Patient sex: F
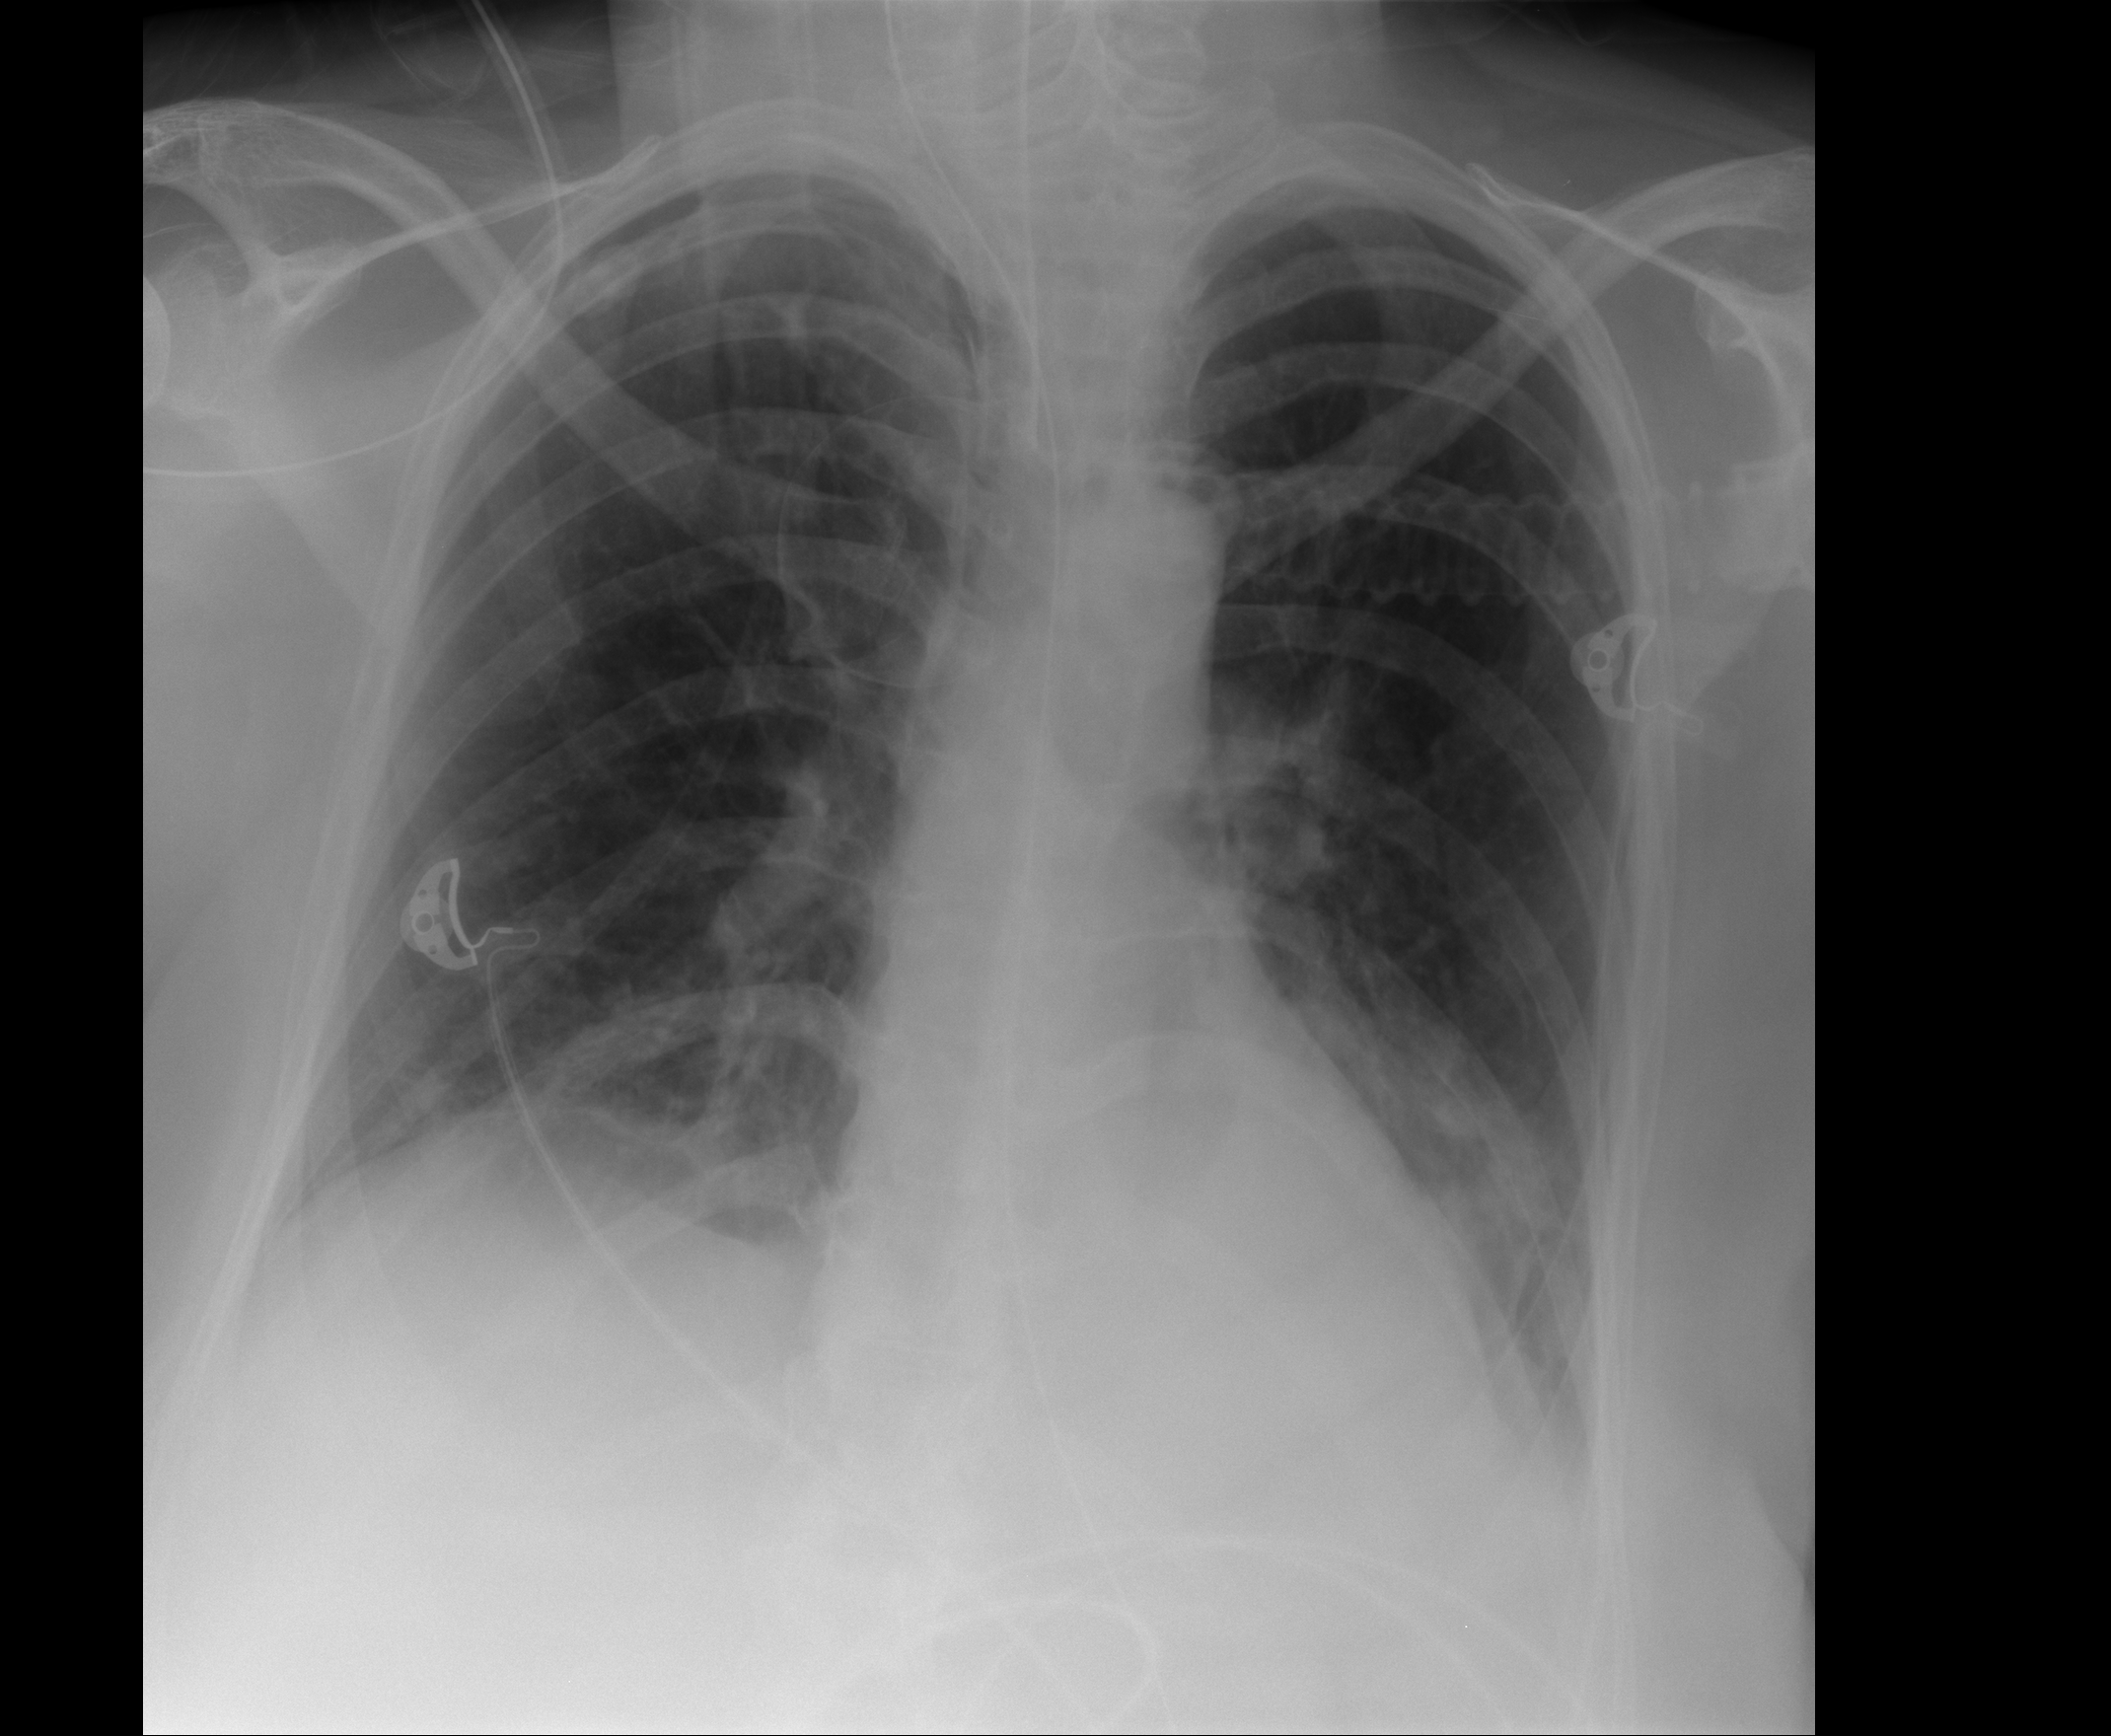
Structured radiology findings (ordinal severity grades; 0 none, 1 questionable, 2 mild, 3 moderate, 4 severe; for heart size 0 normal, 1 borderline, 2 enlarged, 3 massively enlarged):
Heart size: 0
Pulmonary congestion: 0
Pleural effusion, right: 0
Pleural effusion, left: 1
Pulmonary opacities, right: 0
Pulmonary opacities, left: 2
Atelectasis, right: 2
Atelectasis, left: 2